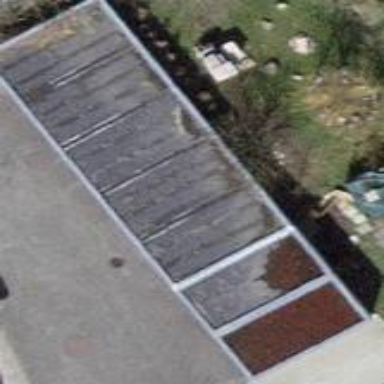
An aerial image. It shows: Group of garages.